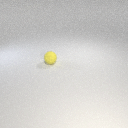
small yellow rubber sphere